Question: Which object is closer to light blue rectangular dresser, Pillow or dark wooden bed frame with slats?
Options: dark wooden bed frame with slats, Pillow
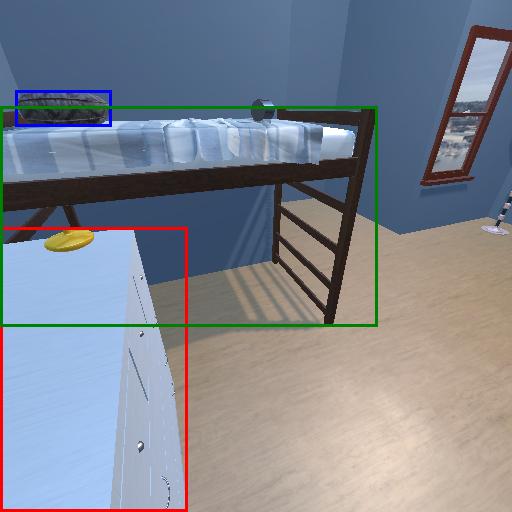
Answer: dark wooden bed frame with slats